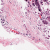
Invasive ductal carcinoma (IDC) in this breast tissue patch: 1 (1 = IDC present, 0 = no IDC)